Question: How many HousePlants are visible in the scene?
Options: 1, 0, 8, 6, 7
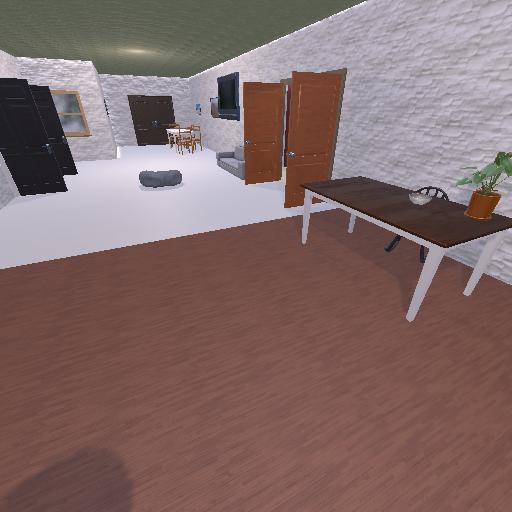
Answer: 1